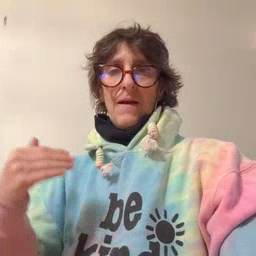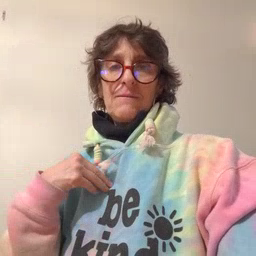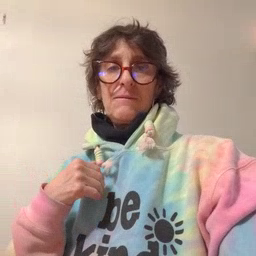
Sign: have